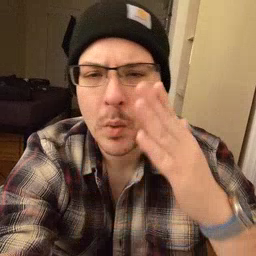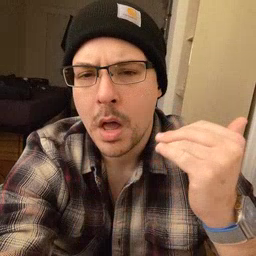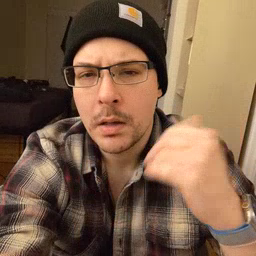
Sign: why